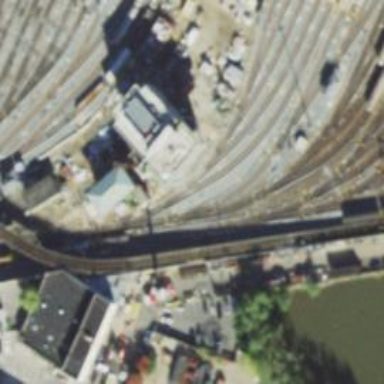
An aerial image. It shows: Electrified rail in service yard.